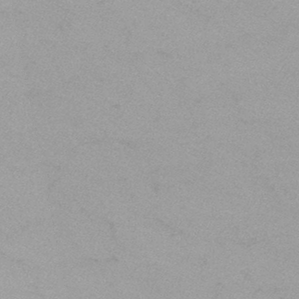
Label: frost